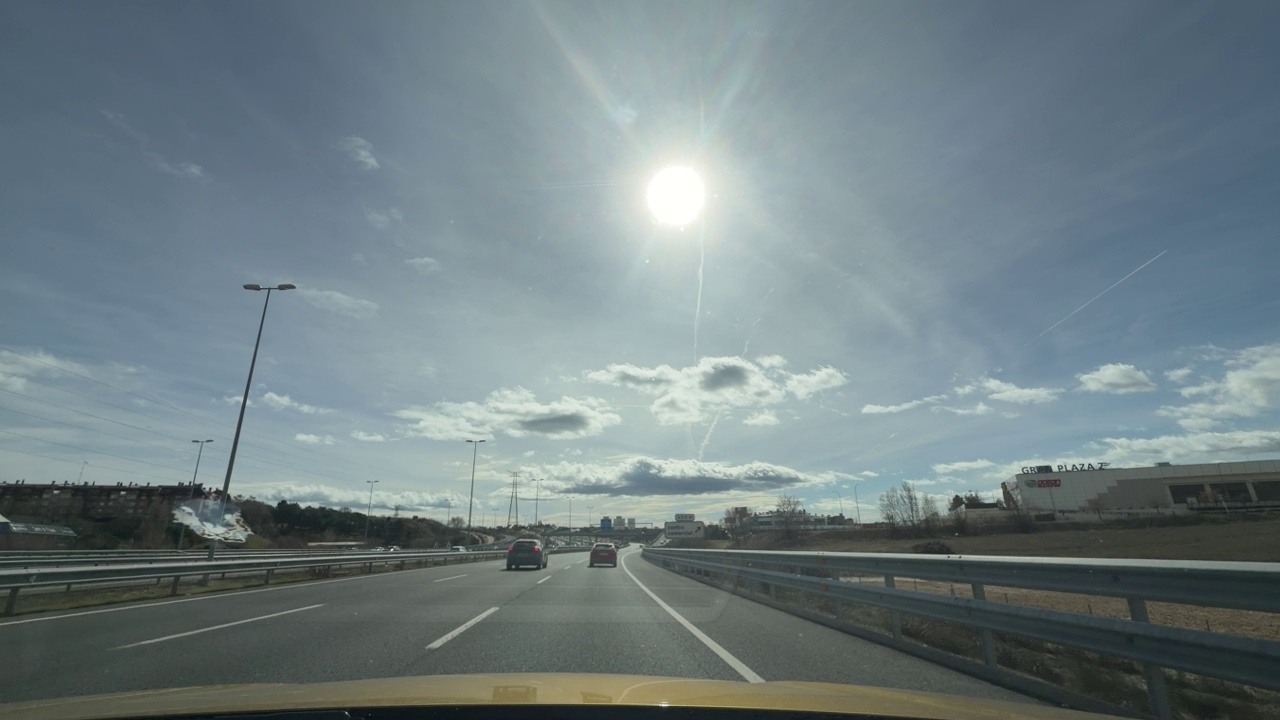
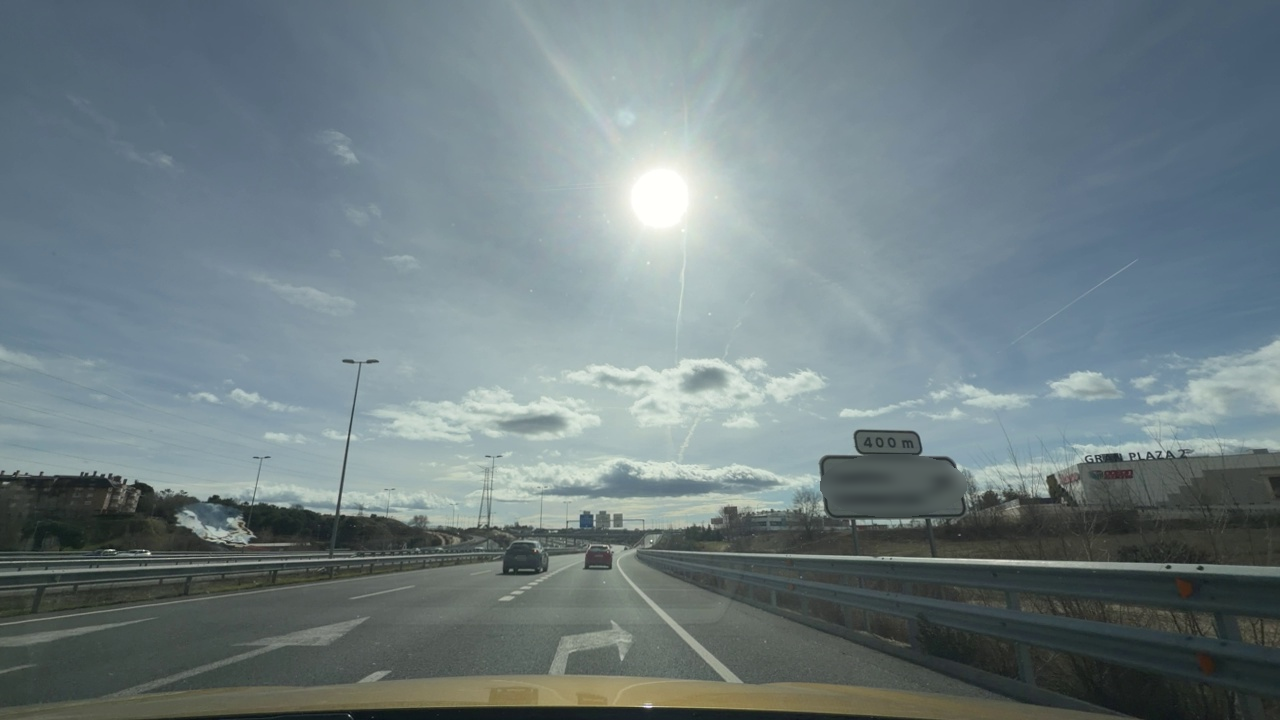
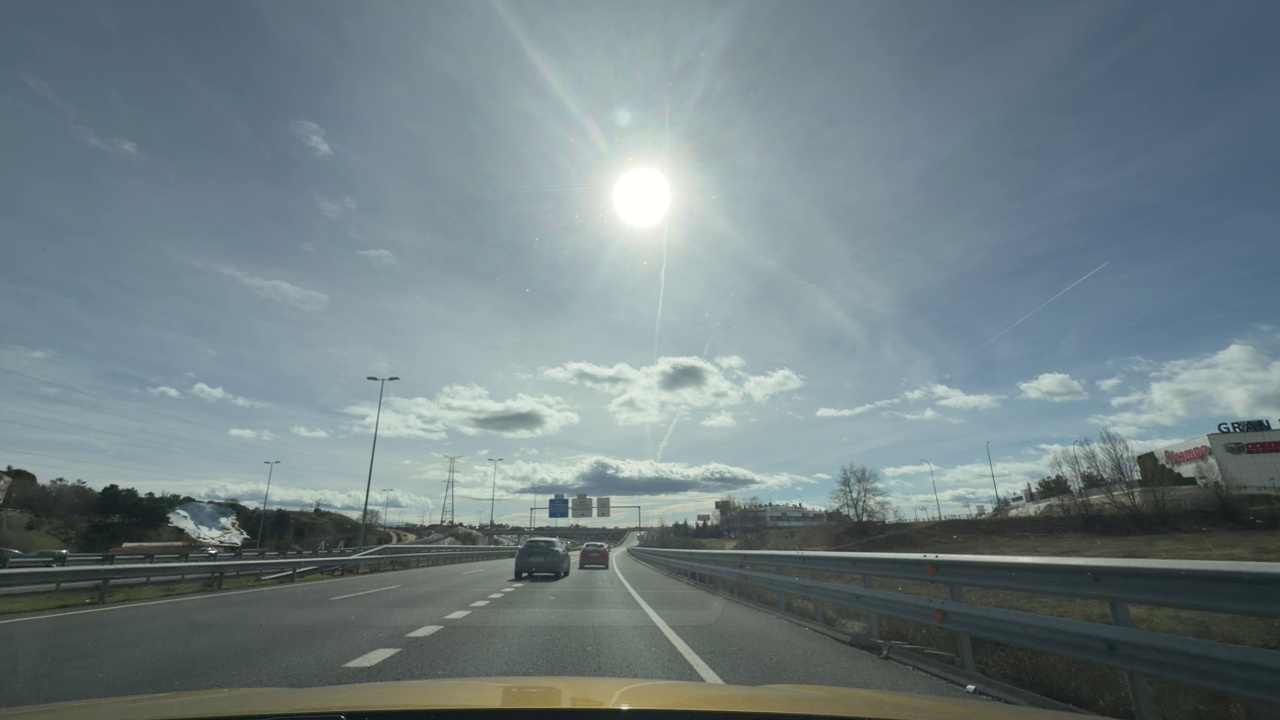
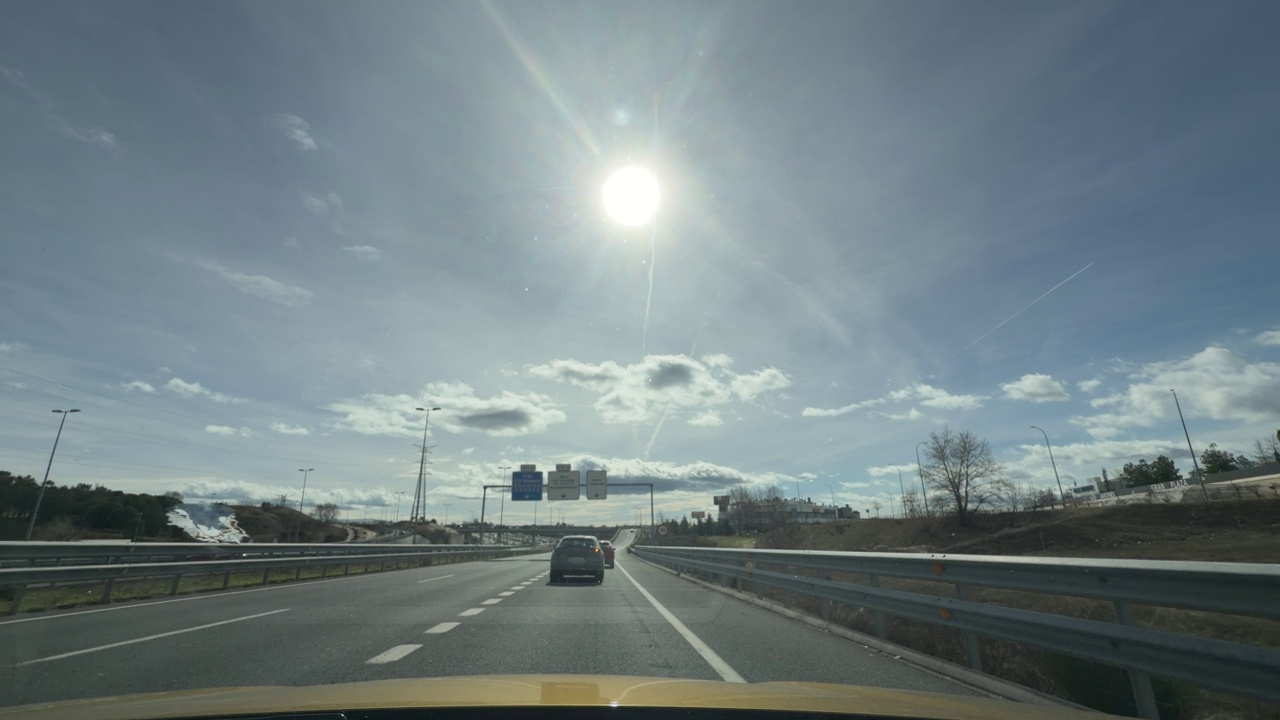
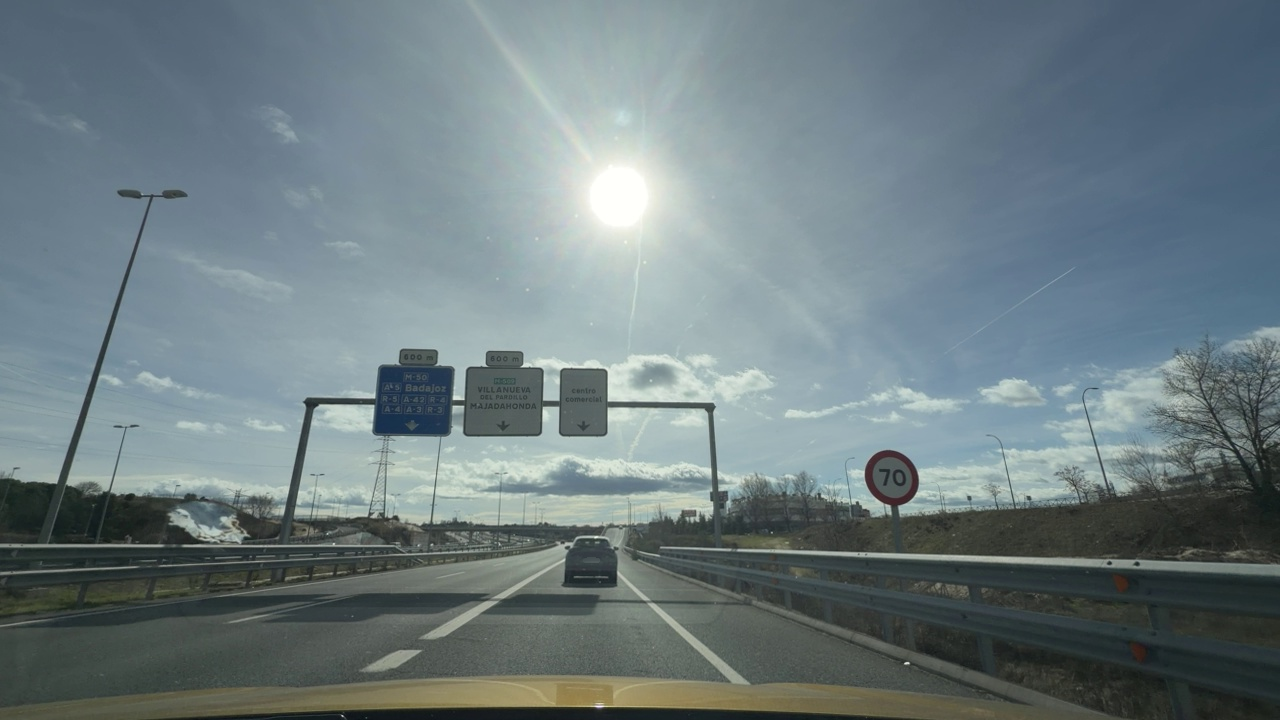
Situation: Cut in
Question: Is a vehicle from an adjacent lane moving into the ego lane?
Answer: Yes
Reasoning: A vehicle from the left lane is crossing to the ego lane.

Situation: Cut in
Question: Has a vehicle merged into the ego lane directly ahead of the ego vehicle without any intermediate vehicle?
Answer: Yes
Reasoning: The vehicle ahead has merged inmto the ego lane with no intermediate vehicle.

Situation: Cut in
Question: Is the ego vehicle currently inside a roundabout?
Answer: No
Reasoning: The ego vehicle is in a straight lane.

Situation: Cut in
Question: Is the ego vehicle currently within an intersection?
Answer: No
Reasoning: The ego vehicle is in a straight lane.

Situation: Cut in
Question: Is any vehicle partially overlapping the lane boundary markings of the ego lane?
Answer: Yes
Reasoning: The vehicle ahead that crosses the ego lane is positioned partially over the dashed line on the left side of the ego lane.